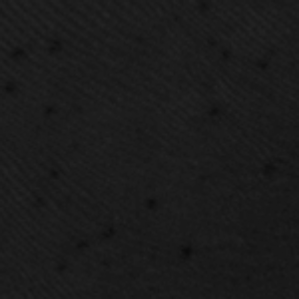
Label: frost